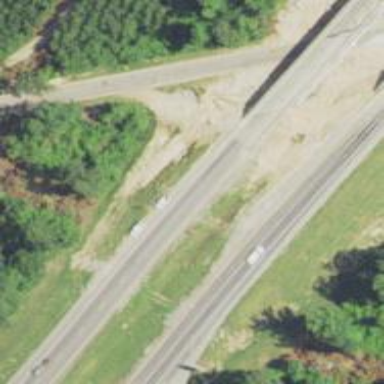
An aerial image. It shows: Viaduct bridge over motorway.